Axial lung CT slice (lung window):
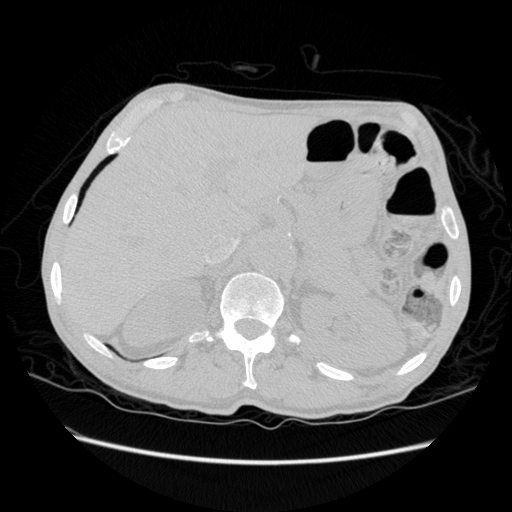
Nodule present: no